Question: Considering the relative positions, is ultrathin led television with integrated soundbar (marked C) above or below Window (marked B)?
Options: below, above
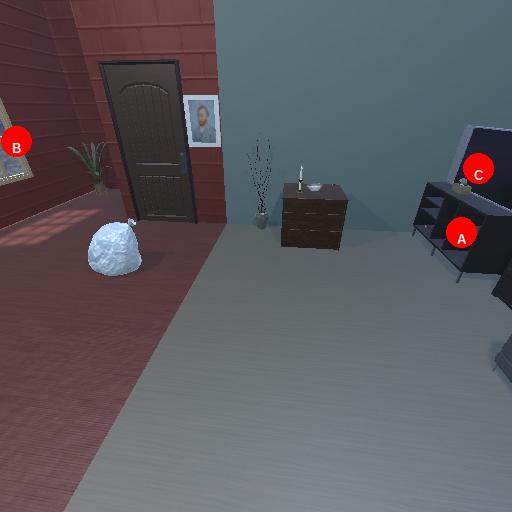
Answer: below